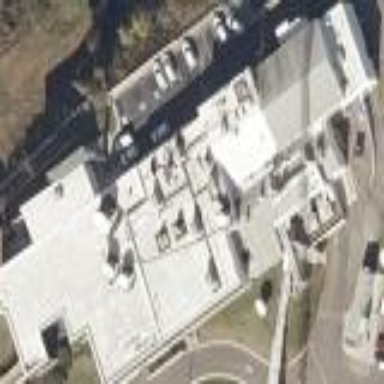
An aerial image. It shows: Television studio building.